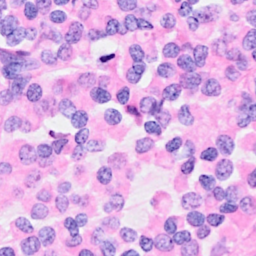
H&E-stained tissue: Breast